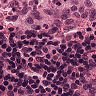
Metastatic tissue present: no